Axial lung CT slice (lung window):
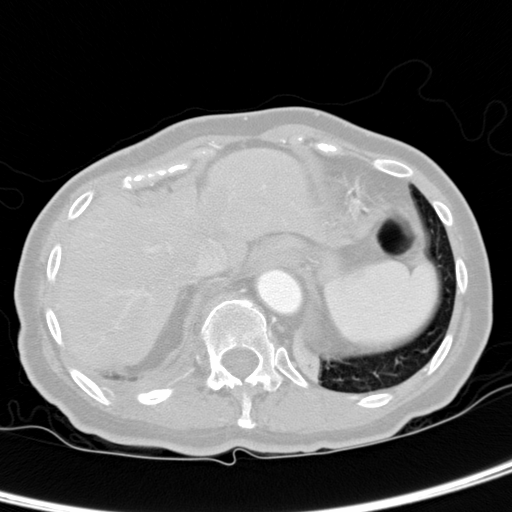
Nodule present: no